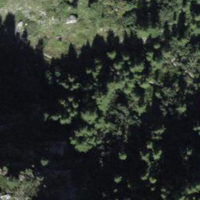
EUNIS habitat code: 41
Species observed at this site:
Ajuga pyramidalis